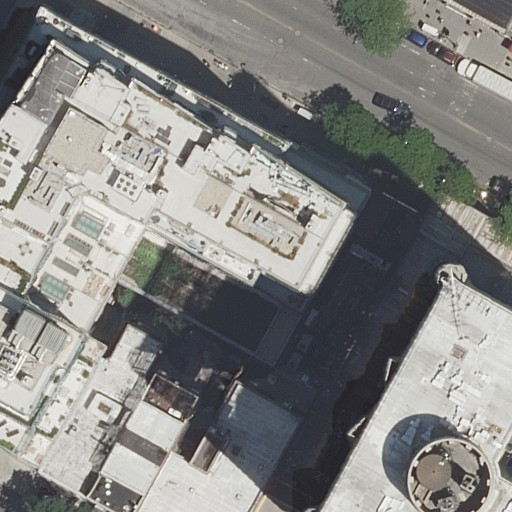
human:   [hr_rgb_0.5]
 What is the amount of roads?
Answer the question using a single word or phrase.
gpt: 1

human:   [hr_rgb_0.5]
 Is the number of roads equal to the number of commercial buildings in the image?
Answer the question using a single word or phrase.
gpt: no

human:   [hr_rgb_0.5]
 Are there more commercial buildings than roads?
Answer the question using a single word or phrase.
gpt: no

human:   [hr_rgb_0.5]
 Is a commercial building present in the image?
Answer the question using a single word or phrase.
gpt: no

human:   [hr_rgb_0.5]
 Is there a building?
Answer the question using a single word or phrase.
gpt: yes

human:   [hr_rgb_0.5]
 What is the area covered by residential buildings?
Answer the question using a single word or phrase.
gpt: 2627m2

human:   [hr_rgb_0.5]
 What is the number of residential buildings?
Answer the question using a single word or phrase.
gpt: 6

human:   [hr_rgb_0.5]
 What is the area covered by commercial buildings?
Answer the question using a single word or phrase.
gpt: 0m2

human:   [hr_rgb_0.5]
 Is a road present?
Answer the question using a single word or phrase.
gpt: yes

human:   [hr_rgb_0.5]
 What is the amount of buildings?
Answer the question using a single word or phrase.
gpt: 7

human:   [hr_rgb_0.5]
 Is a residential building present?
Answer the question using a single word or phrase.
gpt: yes

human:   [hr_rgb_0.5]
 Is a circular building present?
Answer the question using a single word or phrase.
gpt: no

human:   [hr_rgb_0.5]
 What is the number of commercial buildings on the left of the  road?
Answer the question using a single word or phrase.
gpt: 0

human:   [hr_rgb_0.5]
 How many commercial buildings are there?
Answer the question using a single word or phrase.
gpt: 0

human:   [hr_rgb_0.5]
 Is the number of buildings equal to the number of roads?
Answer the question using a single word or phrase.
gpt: no

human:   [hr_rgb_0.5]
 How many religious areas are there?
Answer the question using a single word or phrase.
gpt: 0

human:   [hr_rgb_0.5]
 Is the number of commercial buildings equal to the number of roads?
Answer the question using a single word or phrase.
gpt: no

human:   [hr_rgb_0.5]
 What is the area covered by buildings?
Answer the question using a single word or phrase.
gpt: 2789m2

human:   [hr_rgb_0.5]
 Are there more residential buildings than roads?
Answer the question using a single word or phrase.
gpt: yes

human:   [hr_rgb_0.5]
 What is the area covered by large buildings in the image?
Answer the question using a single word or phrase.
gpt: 2267m2

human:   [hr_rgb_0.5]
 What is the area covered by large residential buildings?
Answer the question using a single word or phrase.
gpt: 2267m2

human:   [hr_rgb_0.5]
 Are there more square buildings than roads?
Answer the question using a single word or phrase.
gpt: no

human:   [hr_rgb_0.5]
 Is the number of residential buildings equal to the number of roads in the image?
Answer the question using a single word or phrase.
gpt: no

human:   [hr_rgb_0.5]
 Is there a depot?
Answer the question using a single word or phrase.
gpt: no

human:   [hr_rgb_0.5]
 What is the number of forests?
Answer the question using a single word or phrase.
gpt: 0

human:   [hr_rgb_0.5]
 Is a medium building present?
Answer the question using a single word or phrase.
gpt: yes

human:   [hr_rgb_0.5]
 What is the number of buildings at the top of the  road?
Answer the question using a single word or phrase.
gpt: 1

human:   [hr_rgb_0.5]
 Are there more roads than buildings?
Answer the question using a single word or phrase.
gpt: no

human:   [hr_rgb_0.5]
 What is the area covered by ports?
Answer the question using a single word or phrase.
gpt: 0m2

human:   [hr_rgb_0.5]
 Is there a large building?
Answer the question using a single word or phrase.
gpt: yes

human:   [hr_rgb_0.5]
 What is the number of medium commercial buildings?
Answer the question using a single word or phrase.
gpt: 0

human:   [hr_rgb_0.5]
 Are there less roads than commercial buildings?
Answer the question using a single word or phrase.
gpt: no

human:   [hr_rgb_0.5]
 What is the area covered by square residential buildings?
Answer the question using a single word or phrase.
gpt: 0m2

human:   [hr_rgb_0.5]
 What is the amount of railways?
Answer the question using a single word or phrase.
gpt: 0

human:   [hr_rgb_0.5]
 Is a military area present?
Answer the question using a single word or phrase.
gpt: no

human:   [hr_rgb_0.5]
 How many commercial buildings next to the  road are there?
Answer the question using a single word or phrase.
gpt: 0

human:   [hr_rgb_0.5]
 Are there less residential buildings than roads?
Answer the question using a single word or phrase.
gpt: no

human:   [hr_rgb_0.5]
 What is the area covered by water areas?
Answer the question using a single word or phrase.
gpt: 0m2

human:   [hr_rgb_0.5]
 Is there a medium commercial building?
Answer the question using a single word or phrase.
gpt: no

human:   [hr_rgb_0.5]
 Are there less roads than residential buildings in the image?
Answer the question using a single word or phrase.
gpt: yes

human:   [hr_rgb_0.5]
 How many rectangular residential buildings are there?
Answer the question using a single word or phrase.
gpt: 5

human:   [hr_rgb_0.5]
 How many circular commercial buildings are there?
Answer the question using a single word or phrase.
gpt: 0

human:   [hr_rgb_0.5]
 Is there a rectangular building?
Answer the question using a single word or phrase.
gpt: yes

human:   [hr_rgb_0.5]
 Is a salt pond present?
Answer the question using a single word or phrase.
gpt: no

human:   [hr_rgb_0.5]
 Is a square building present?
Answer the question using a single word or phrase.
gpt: no

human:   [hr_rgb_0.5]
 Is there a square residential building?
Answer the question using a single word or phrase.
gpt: no

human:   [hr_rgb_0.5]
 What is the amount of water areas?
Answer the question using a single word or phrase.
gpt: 0

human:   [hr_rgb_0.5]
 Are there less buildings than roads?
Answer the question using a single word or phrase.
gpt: no

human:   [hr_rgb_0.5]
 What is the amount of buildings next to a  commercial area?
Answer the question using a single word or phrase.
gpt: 0

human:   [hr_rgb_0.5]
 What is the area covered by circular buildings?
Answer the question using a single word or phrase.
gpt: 0m2

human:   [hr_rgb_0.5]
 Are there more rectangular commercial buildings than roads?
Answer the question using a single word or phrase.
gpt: no

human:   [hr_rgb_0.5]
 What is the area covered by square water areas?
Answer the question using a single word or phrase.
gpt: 0m2

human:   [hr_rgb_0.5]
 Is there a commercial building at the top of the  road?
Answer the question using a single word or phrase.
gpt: no

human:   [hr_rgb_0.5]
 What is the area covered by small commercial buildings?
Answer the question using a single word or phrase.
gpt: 0m2

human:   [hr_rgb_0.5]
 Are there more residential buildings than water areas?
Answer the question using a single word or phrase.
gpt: yes

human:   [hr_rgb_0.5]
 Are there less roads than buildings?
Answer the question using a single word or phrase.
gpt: yes

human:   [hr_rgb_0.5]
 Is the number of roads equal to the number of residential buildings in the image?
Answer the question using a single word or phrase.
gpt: no

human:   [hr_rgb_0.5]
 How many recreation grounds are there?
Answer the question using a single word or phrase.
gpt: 0

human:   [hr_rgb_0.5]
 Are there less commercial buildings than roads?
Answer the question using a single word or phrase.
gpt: yes

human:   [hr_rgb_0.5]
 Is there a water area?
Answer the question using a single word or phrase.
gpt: no

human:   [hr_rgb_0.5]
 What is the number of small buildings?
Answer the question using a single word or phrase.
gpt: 2

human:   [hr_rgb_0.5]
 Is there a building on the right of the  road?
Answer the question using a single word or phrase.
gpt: yes

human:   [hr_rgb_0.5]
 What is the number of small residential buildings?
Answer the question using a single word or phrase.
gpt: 2

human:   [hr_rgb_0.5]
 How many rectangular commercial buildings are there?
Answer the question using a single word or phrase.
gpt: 0